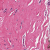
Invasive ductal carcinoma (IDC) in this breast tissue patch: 0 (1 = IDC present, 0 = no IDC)